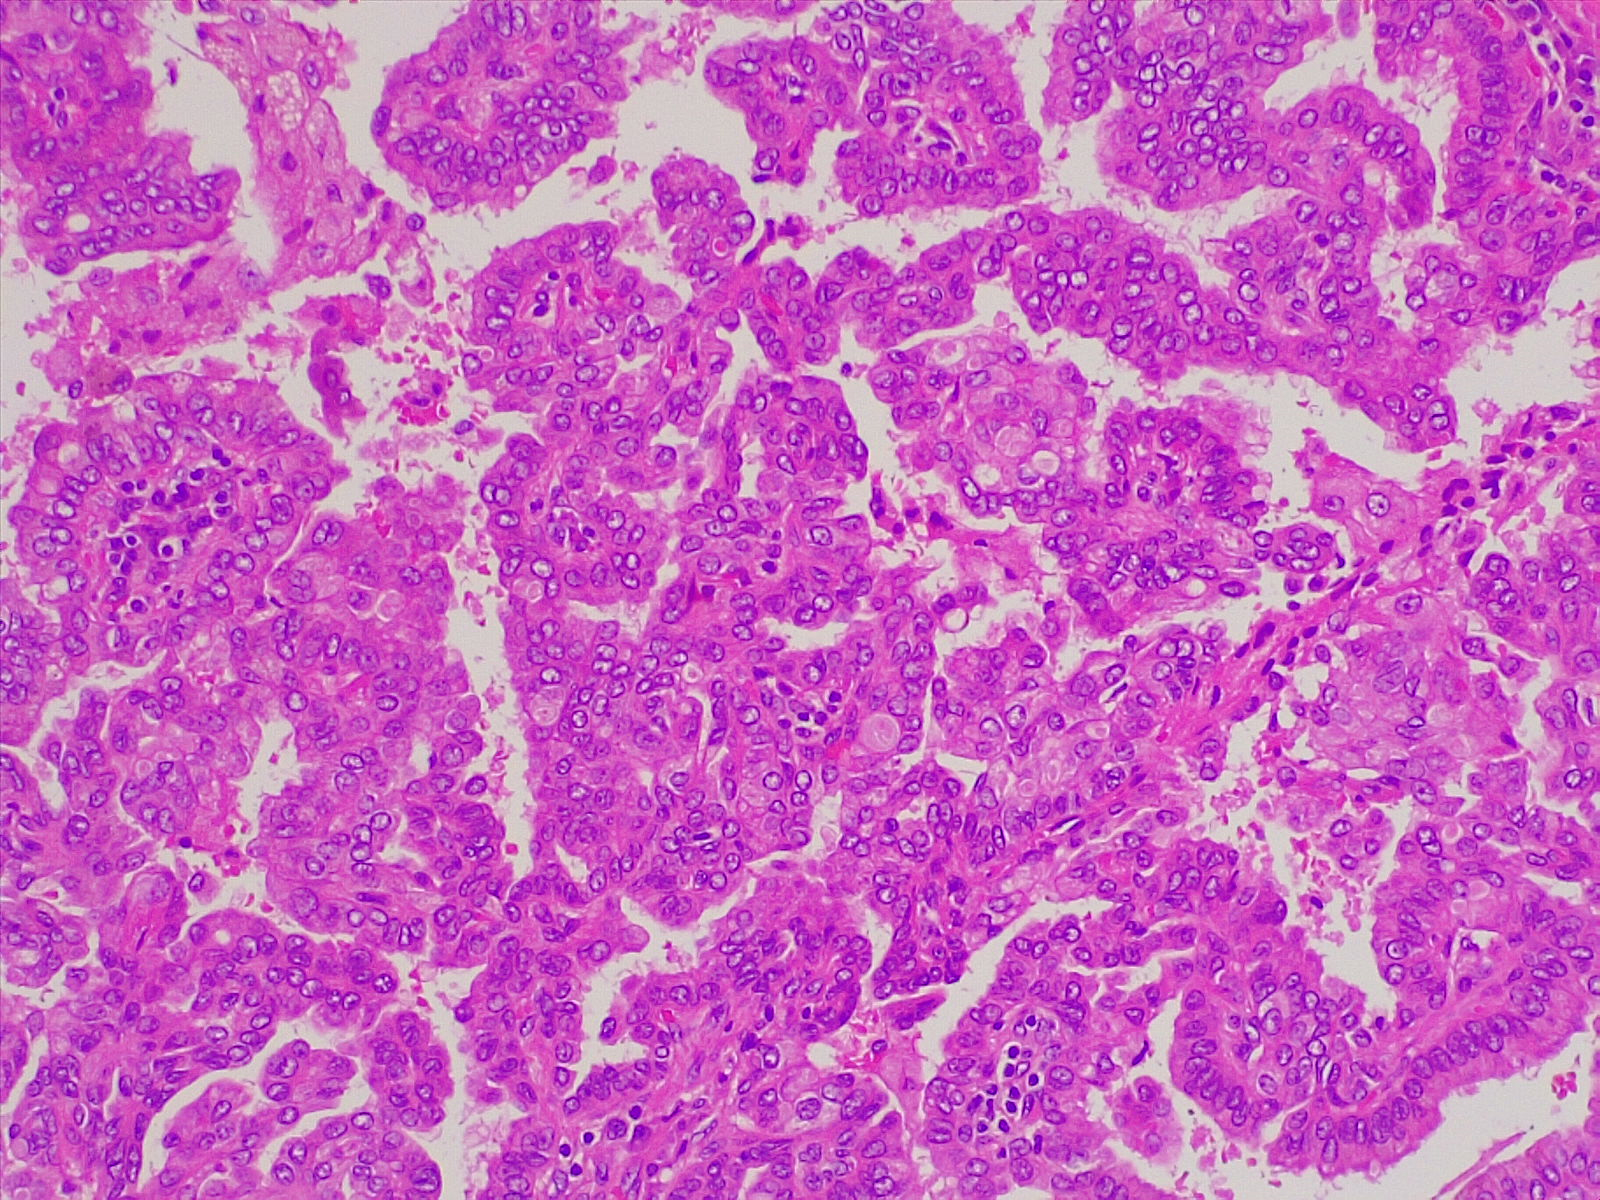
Label: lung adenocarcinoma, well differentiated